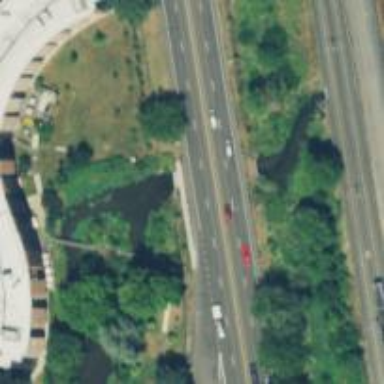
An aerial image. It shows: Expressway bridge with asphalt surface at the trunk highway level.